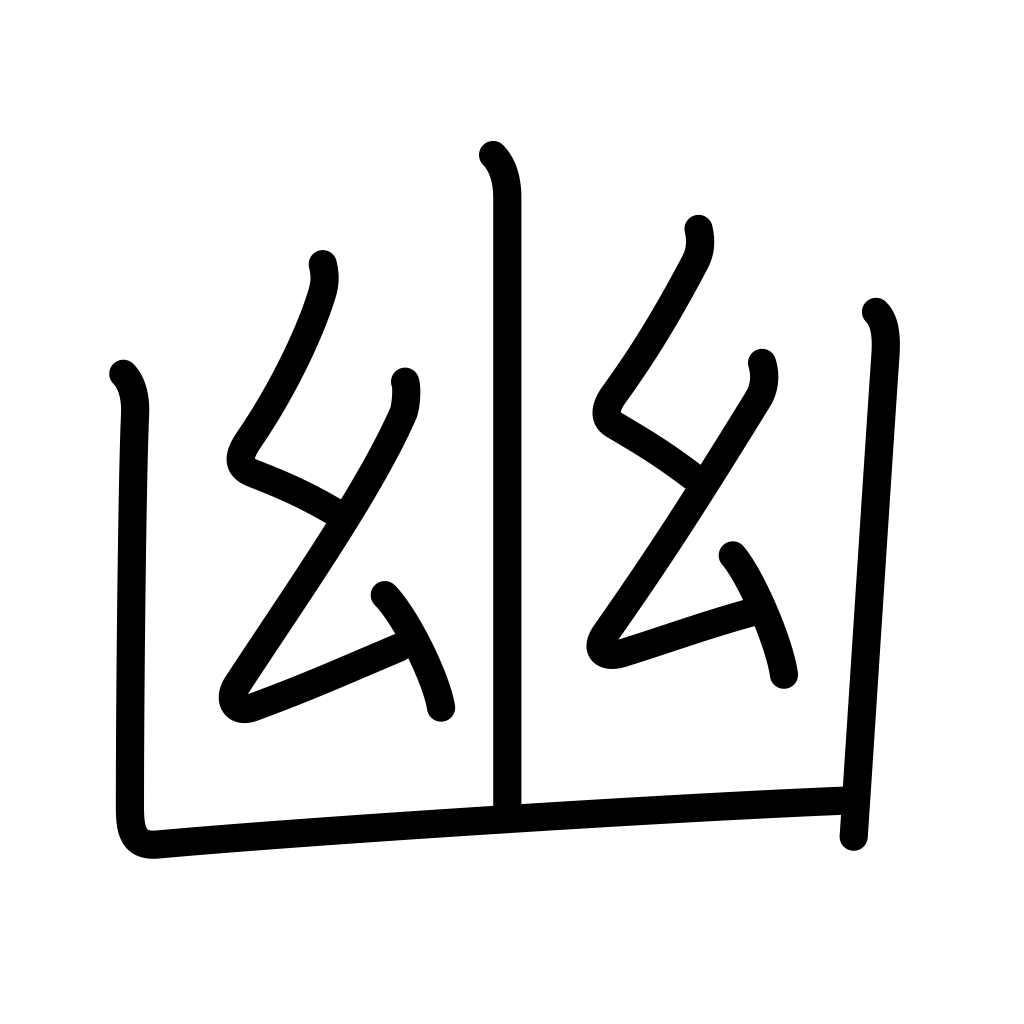
Meaning: seclude, confine to a room, deep, profound, secluded, faint, dark, tranquil, calm